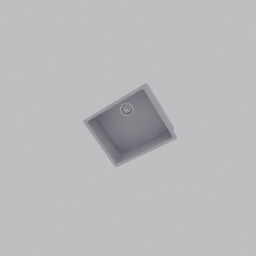
Label: appliances